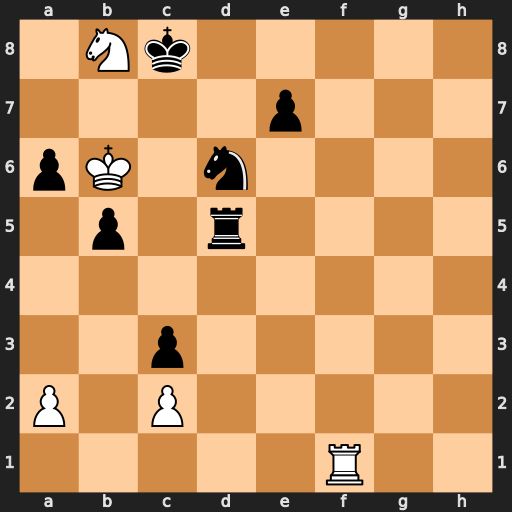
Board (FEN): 1Nk5/4p3/pK1n4/1p1r4/8/2p5/P1P5/5R2
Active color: w
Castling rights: -
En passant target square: -
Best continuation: Rf8+ Ne8 Rxe8+ Rd8 Rxd8+